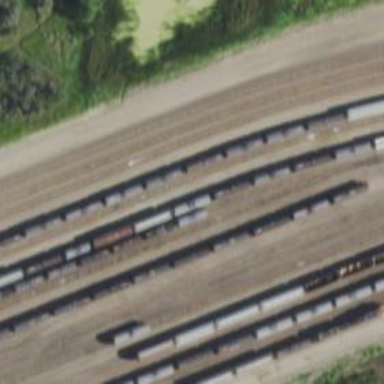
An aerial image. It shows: Railway yard.